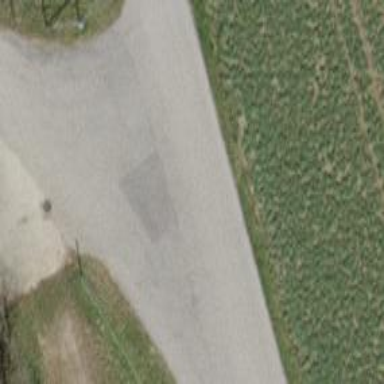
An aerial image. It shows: Unpaved track with grade 1 surface.